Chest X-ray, PA view. Patient: 40 years old, sex F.
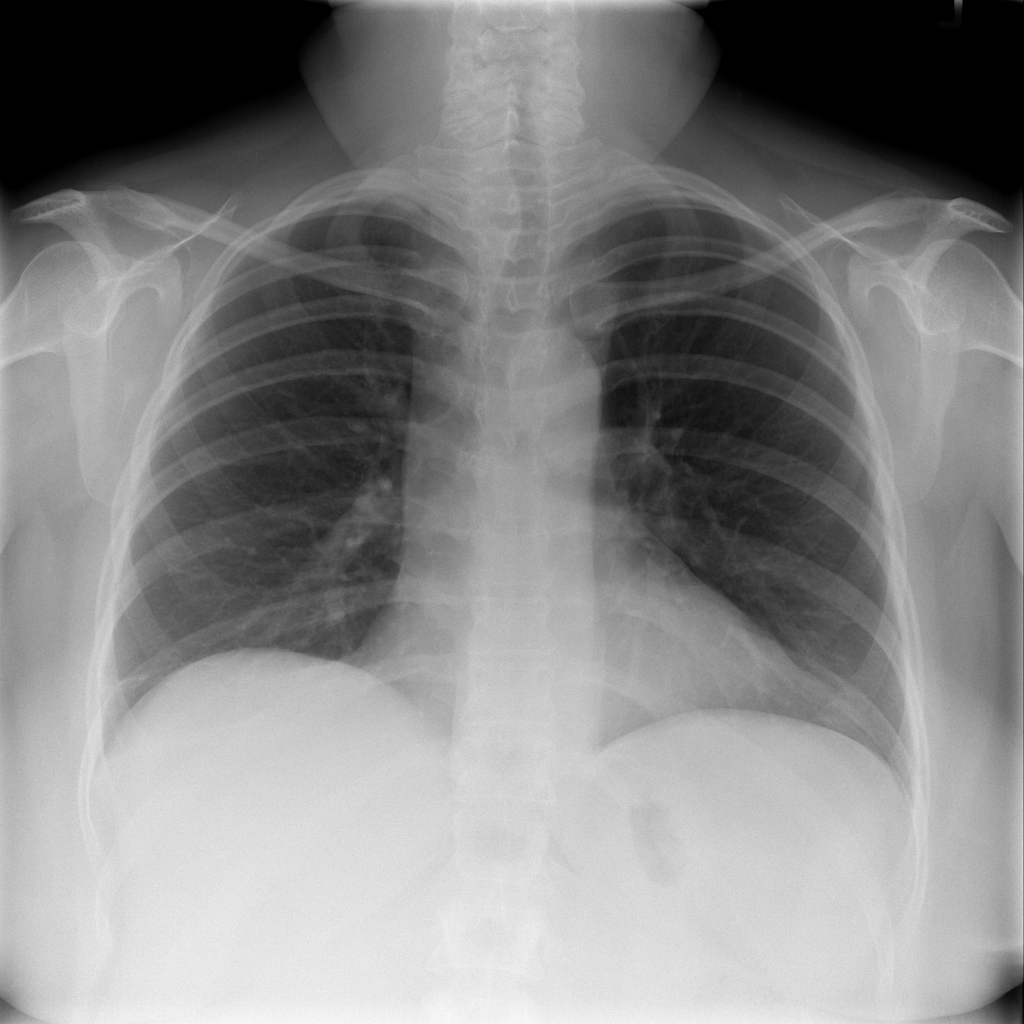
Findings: No Finding